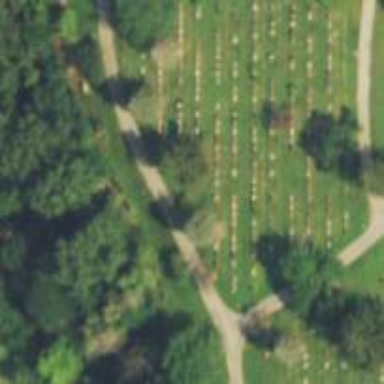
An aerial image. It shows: Cemetery.